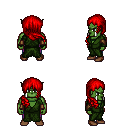
a pixel art fantasy rpg character, male body template, orc, green skin, green robe, magenta pants, red right-swept hairstyle, leather bracers, brown shoes, four views (front, back, left, right), 2x2 character sprite sheet, small pixel art, hard edges, no anti-aliasing